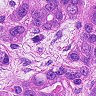
Metastatic tissue present: yes